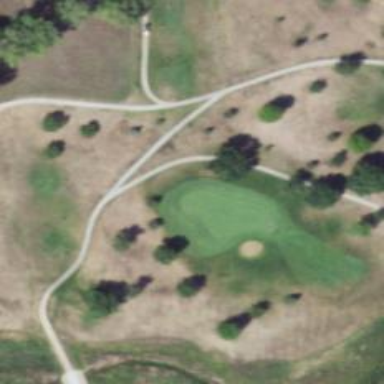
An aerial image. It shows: Driveway service road designed for golf carts.